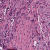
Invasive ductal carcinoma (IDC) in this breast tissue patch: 1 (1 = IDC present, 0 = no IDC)